Aerial crown-view tile of a tropical tree (Barro Colorado Island, Panama), acquired 20240918:
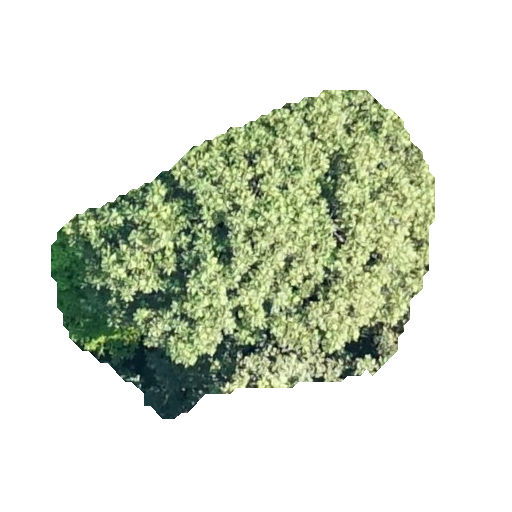
Species: Dipteryx oleifera
GBIF accepted scientific name: Dipteryx oleifera
Crown area: 133.543 m²